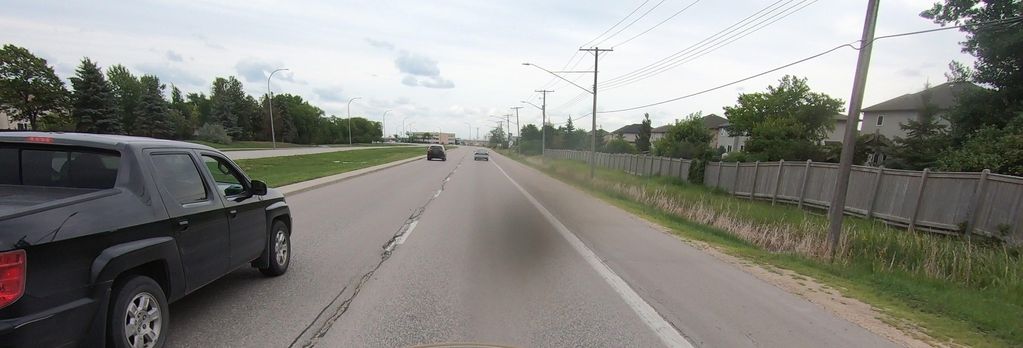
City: winnipeg